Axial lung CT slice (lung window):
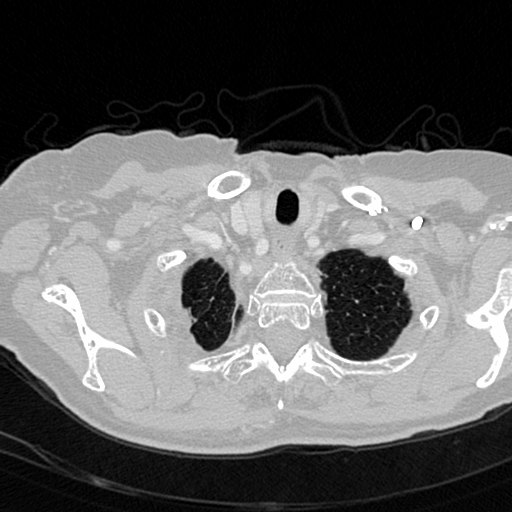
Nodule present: no